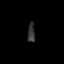
Tissue: lung
Cell type: Others
Senescence score: 0.1704
Nuclear area (px): 141
Mean DAPI intensity: 51.95